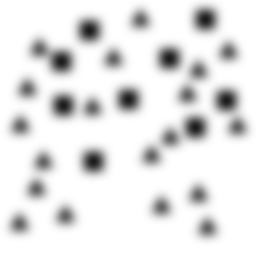
Squares: 9
Triangles: 19
Stars: 0
Total shapes: 28